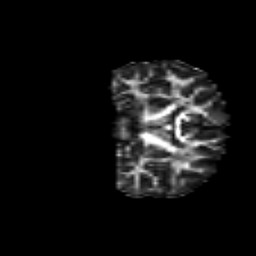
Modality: FA
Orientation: coronal
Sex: male
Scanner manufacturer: siemens
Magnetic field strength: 3 T
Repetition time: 5 s
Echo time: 0.071 s